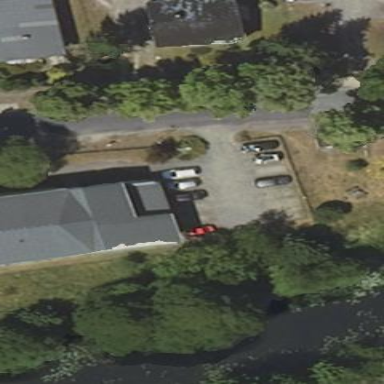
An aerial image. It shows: Parking area with surface.